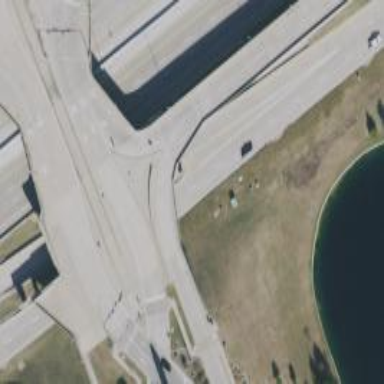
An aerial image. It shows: Secondary link road crossing over bridge.